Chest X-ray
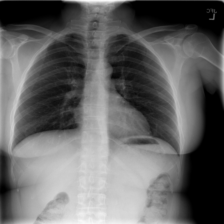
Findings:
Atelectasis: negative
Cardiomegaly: negative
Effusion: negative
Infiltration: negative
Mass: negative
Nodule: negative
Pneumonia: negative
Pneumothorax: negative
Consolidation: negative
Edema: negative
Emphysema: negative
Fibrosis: negative
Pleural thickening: negative
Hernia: negative